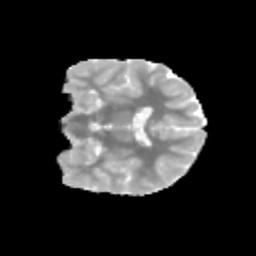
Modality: MD
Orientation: coronal
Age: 9
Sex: male
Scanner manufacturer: siemens
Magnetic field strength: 3 T
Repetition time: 3.8 s
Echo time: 0.07 s